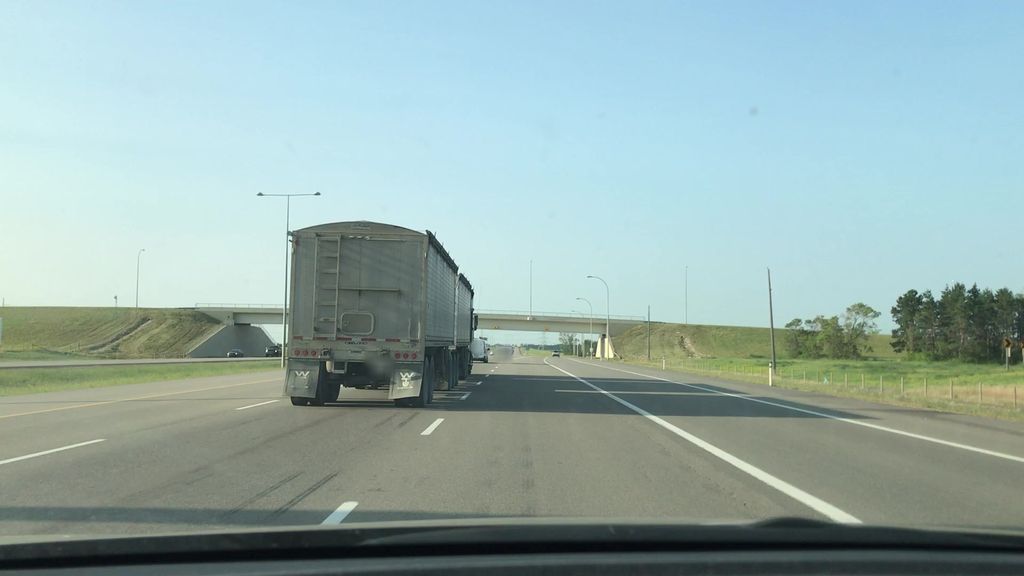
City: edmonton